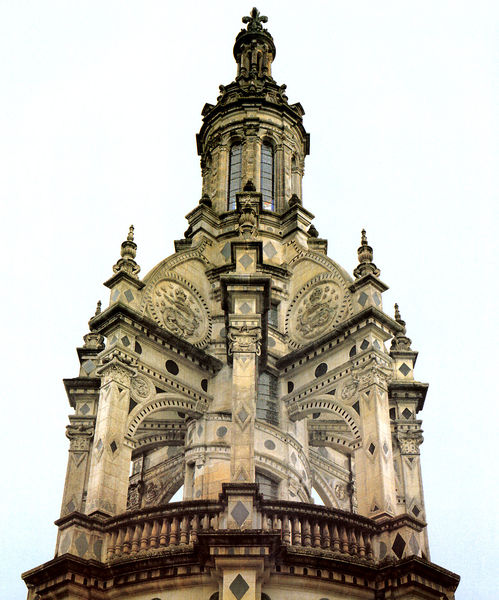
Titel: Schloss von Chambord
Standort: Chambord, Schloß (EU - F); (F Loiretal) (EU - F - Loiretal)
Schlagwörter: kirchturm, fenster, laterne, paris, säulen, ornament, architektur, barock, kirche, gotik, kreis, turm, balkon, figuren, geländer, foto, bögen, kreuz, balustrade, raute, skulpturen, rosette, griechisch, treppenhaus, wendeltreppe, streben, wendel, lirche, verziehrung, kruez, orthodox, rum, bleiverglasung, italen, griechiosch